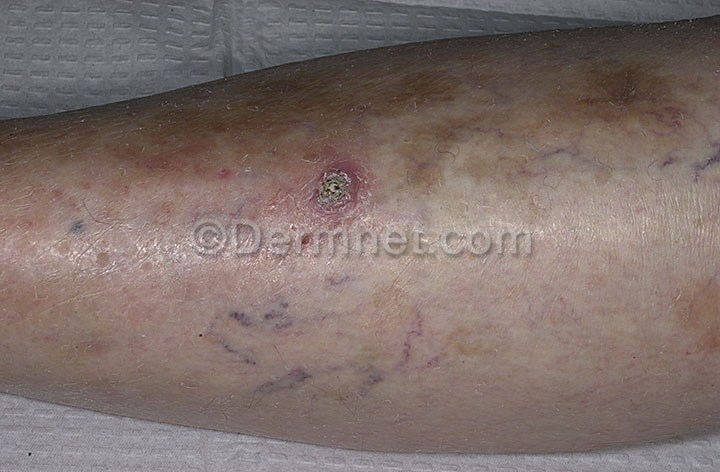
Disease: Actinic Keratosis Basal Cell Carcinoma and other Malignant Lesions